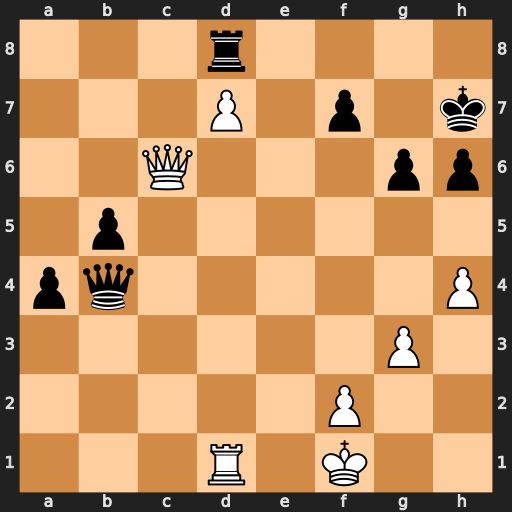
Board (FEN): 3r4/3P1p1k/2Q3pp/1p6/pq5P/6P1/5P2/3R1K2
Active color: w
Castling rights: -
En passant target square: -
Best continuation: Qf6 Qf8 h5 gxh5 Rc1